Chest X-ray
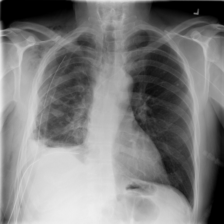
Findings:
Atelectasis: negative
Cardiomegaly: negative
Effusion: negative
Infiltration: negative
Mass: negative
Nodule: negative
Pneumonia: negative
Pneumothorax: negative
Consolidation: negative
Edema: negative
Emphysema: negative
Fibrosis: negative
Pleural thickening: positive
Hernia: negative